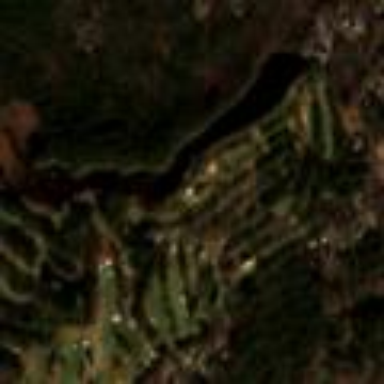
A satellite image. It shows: Golf course.